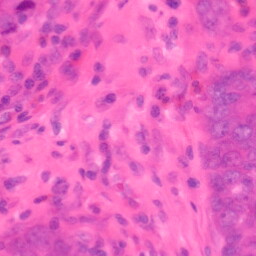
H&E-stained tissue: Colon